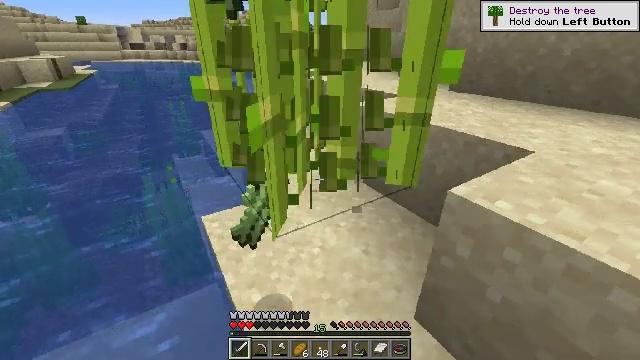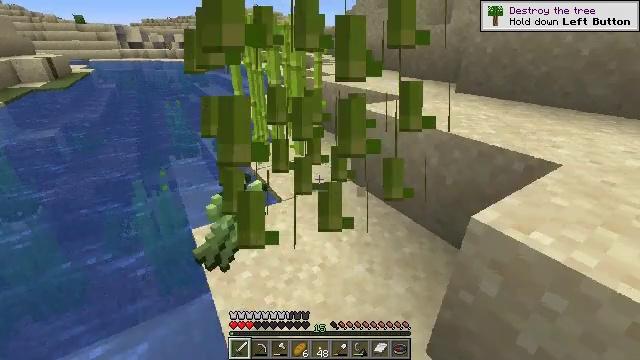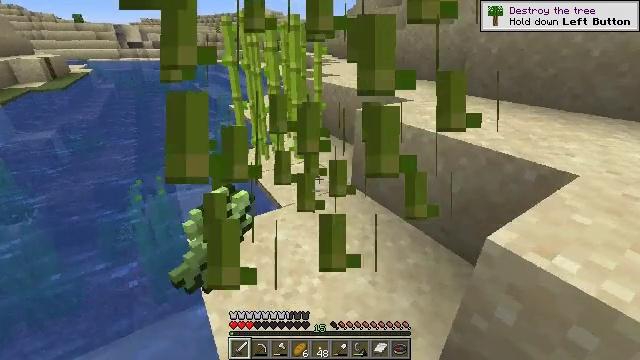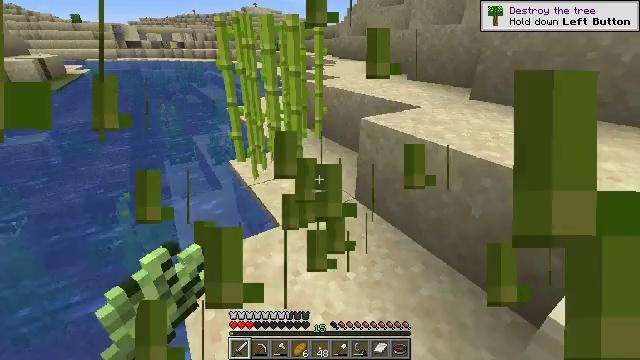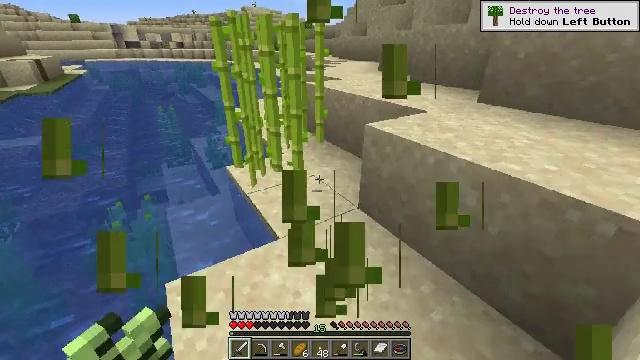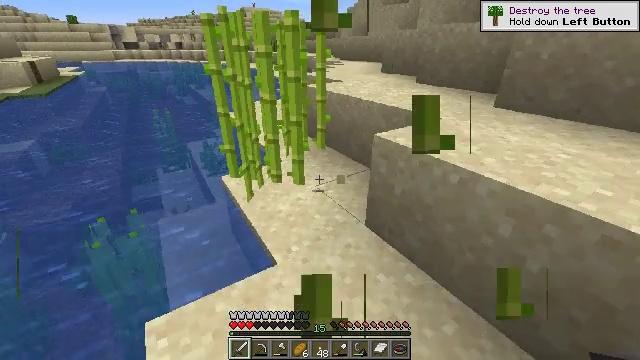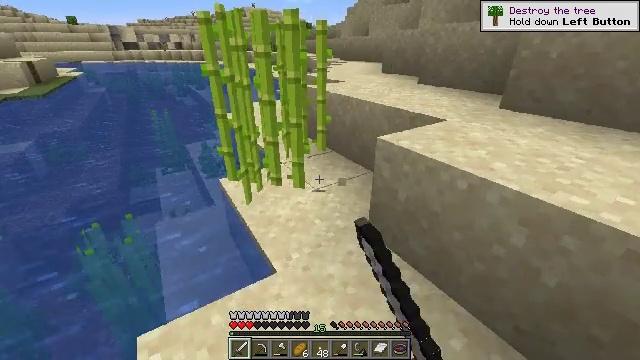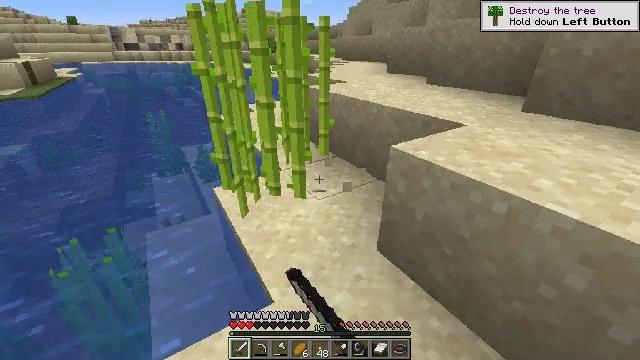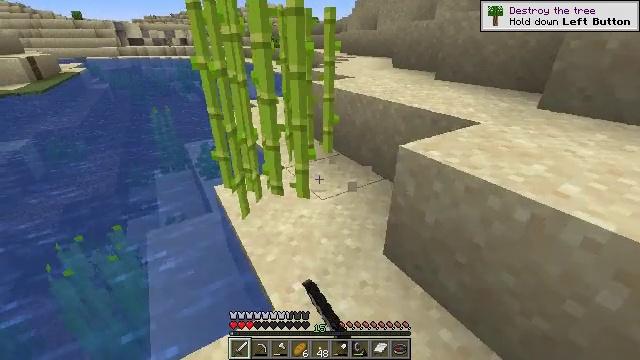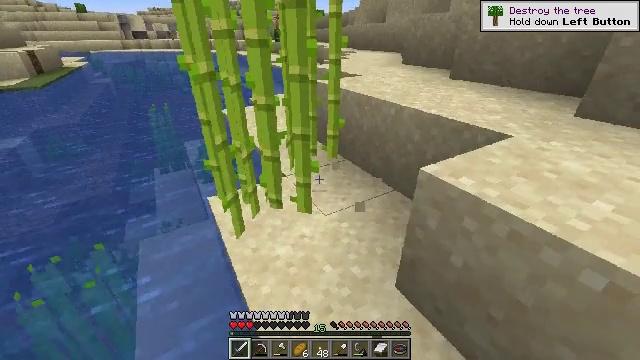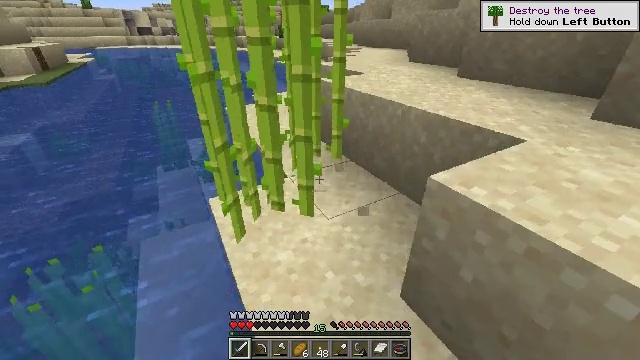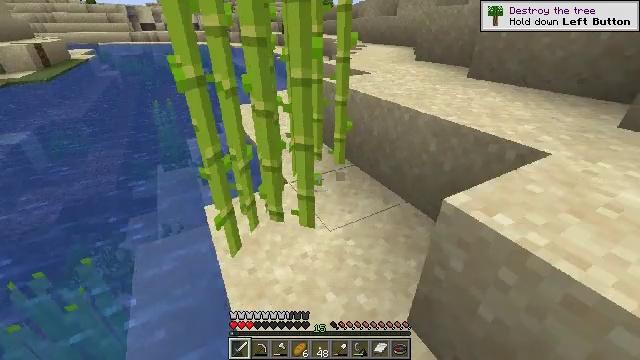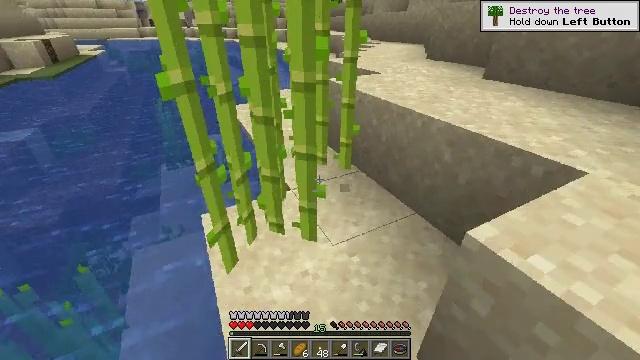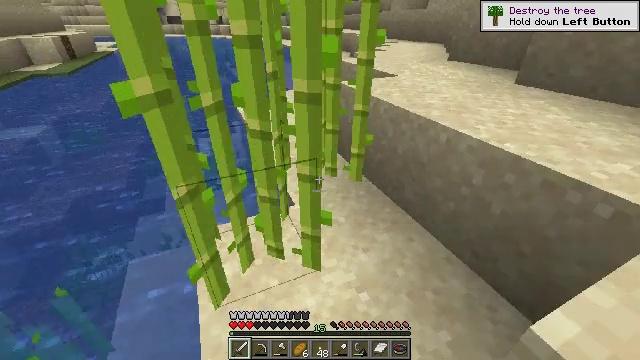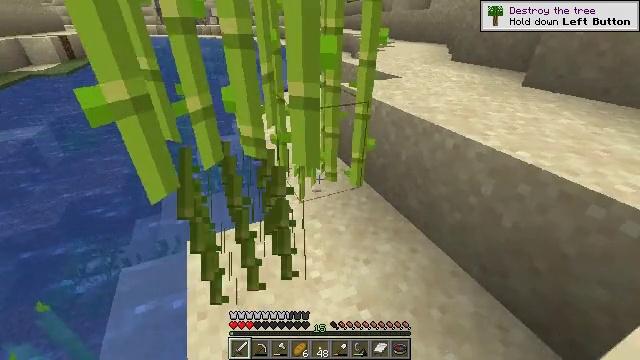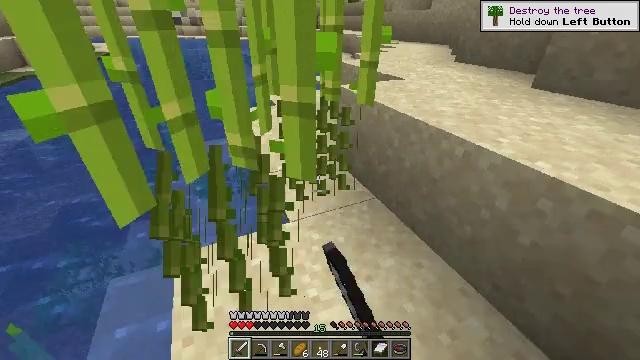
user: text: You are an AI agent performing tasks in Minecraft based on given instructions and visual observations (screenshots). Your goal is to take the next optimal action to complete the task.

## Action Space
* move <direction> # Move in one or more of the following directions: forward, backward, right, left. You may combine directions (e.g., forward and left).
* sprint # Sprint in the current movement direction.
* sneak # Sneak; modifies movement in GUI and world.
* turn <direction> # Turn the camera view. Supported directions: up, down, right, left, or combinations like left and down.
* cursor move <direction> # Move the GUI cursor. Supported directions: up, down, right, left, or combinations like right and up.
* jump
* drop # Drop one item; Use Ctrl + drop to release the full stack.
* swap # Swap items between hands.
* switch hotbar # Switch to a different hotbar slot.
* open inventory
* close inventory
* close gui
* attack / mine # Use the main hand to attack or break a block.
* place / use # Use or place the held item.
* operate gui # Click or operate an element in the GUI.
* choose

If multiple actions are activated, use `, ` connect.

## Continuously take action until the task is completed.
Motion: motion action
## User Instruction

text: Cut down the sugar cane stalks.
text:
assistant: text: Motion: move forward
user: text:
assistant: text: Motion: move forward
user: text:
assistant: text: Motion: move forward
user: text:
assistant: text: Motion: move forward
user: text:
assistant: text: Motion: move forward, attack / mine
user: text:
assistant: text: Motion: move forward, attack / mine
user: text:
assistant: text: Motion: move forward, attack / mine
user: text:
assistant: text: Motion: move forward
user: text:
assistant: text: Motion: move forward, turn left
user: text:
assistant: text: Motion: move forward
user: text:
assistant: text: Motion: move forward
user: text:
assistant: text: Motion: move forward, turn left
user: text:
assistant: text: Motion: move forward, turn left
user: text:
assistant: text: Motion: move forward, attack / mine
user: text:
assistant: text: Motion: move forward, attack / mine
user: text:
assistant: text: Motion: move forward, attack / mine
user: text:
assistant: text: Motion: move forward, turn left
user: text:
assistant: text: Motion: move forward
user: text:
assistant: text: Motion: move forward, turn right
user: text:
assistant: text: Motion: no_op